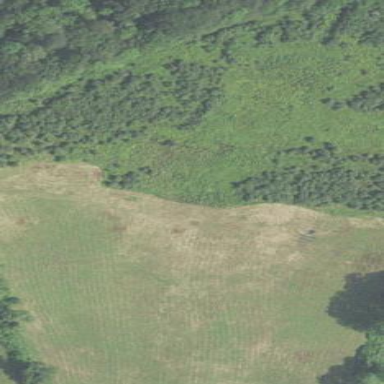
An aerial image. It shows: Patch of scrub vegetation.